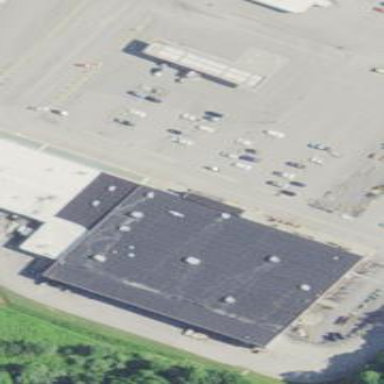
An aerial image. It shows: Retail building that serves as country store.